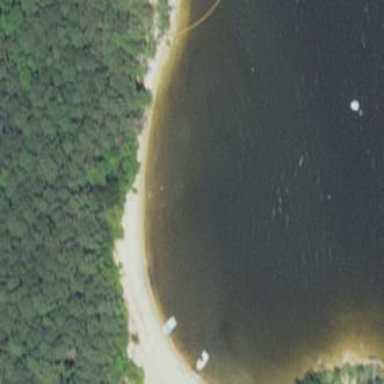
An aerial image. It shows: Sandy beach.